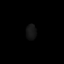
Tissue: skin
Cell type: Epithelial cells
Senescence score: 0.2562
Nuclear area (px): 148
Mean DAPI intensity: 21.757